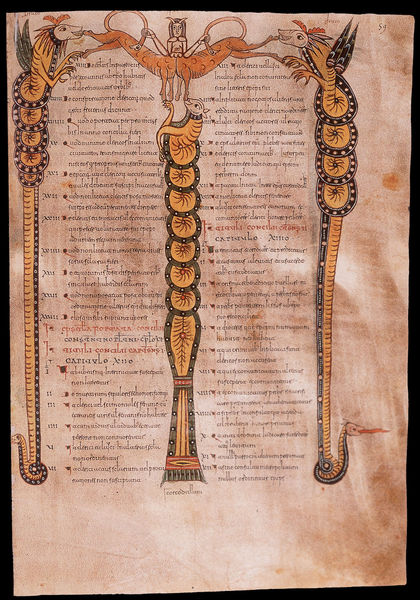
Titel: Codex Albeldense
Institution: (bei) Madrid, Biblioteca Real Monasterio de San Lorenzo de El Escorial, Patrimonio Nacional
Schlagwörter: kopf, mann, gelb, orange, rot, tiere, ornament, augen, mensch, ranken, beine, schwanz, schrift, buch, seite, text, pergament, schlangen, hörner, buchmalerei